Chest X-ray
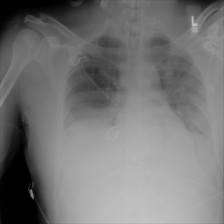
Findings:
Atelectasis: negative
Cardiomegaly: negative
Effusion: negative
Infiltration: positive
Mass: negative
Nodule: negative
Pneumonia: negative
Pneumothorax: negative
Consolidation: negative
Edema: negative
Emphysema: negative
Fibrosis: negative
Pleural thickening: negative
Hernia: negative